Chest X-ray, AP view. Patient: 37 years old, sex F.
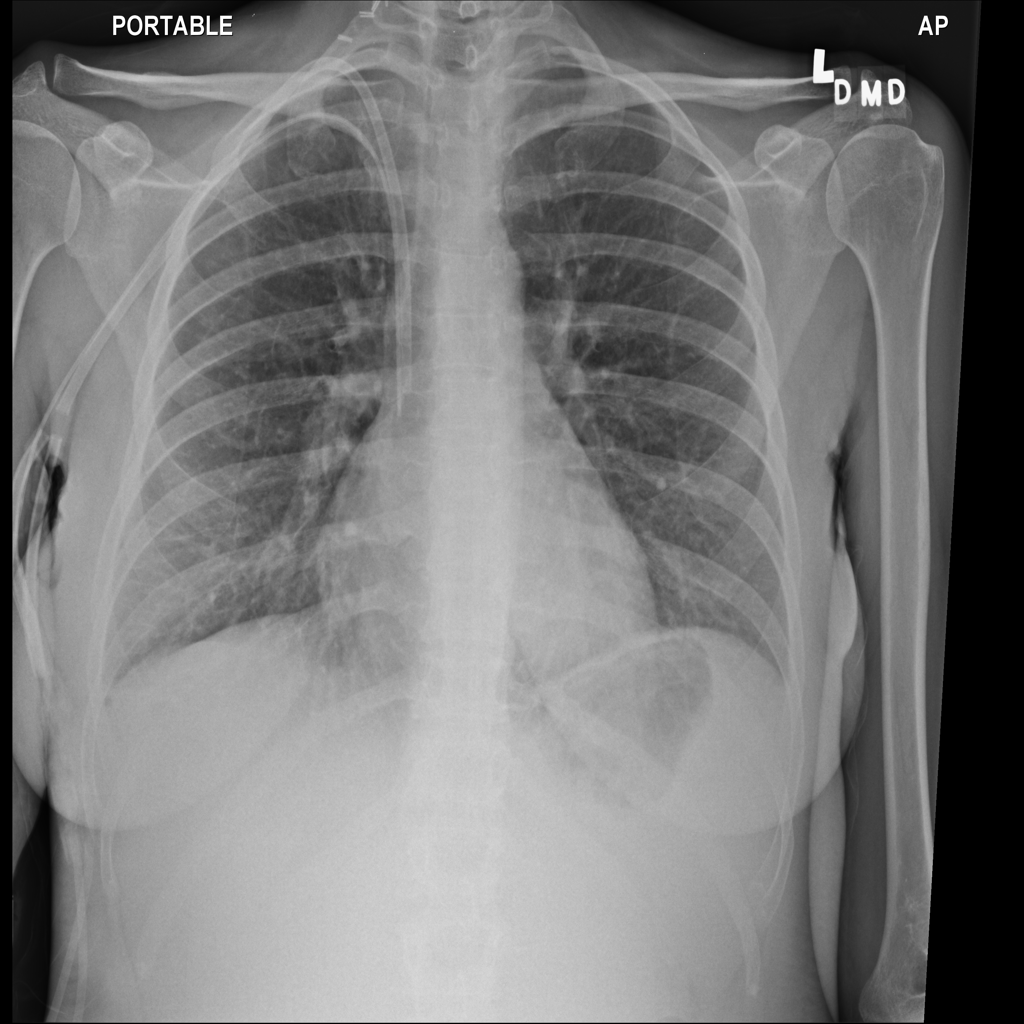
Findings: No Finding